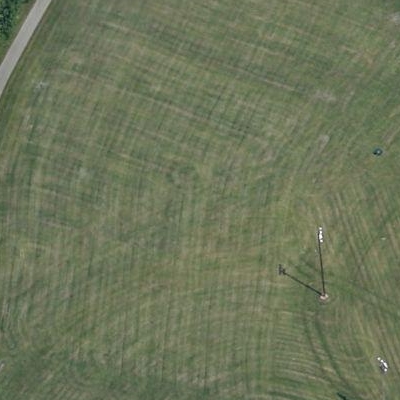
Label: Grass